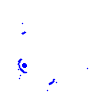
Particle: electron